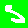
Digit: 5